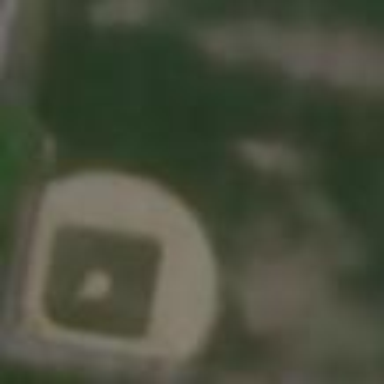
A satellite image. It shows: Baseball pitch for leisure land.